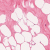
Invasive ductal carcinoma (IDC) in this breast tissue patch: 0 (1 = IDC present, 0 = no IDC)